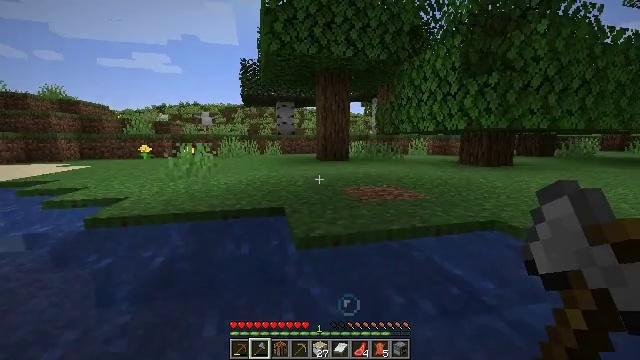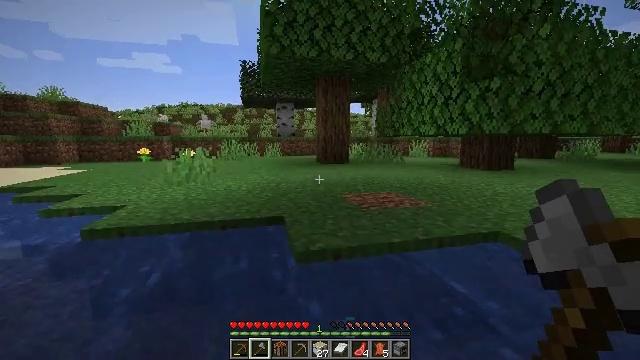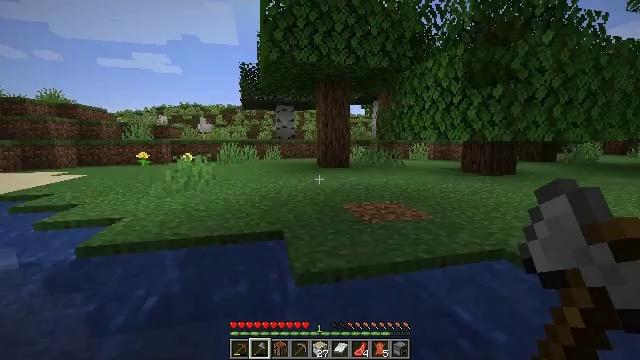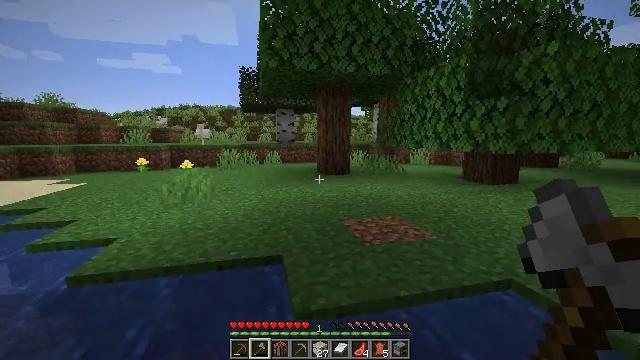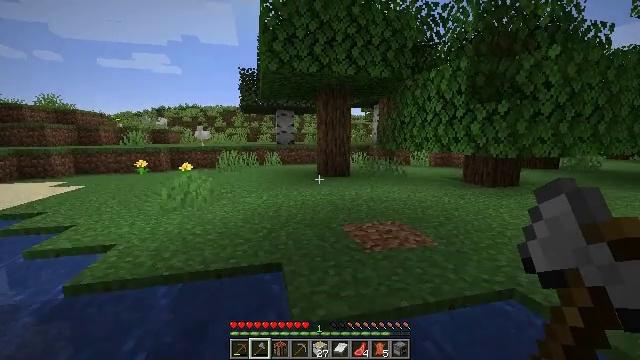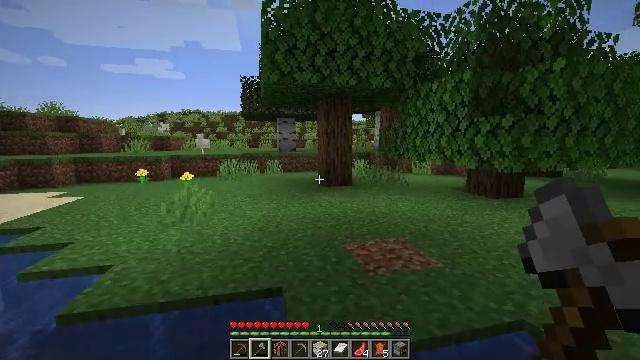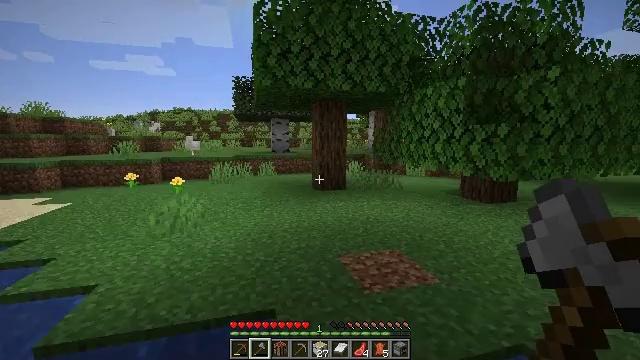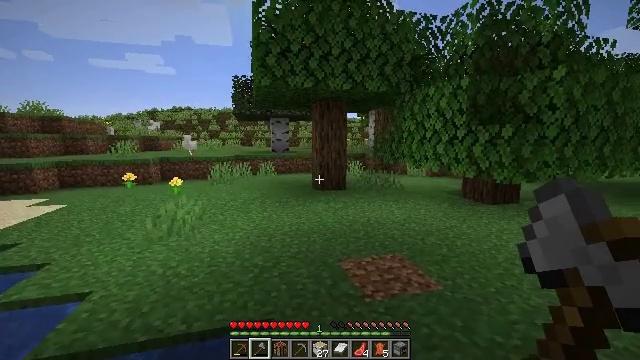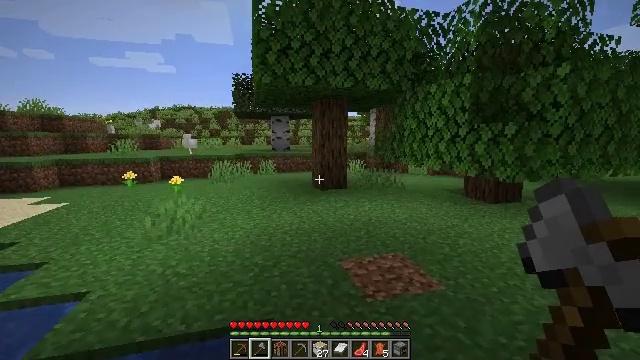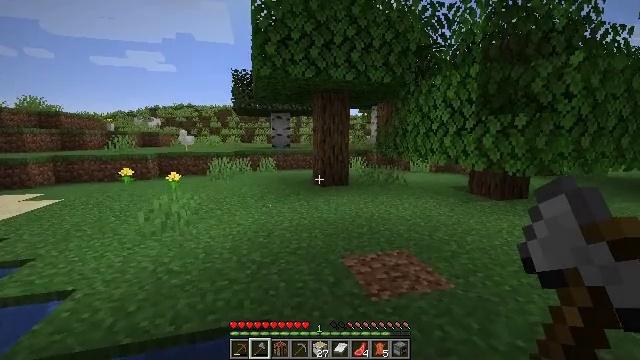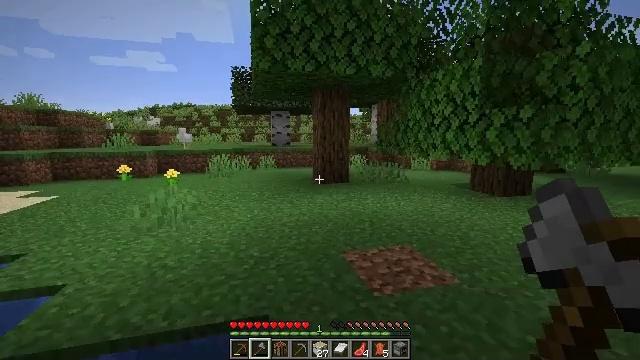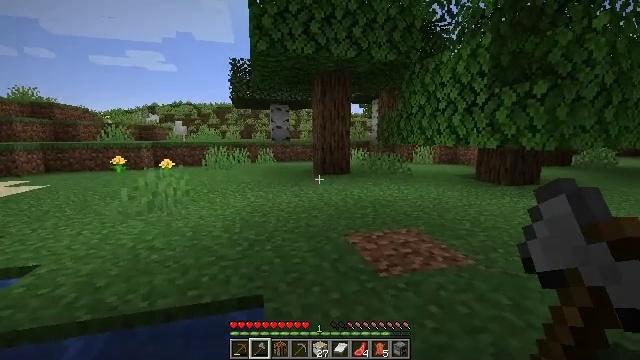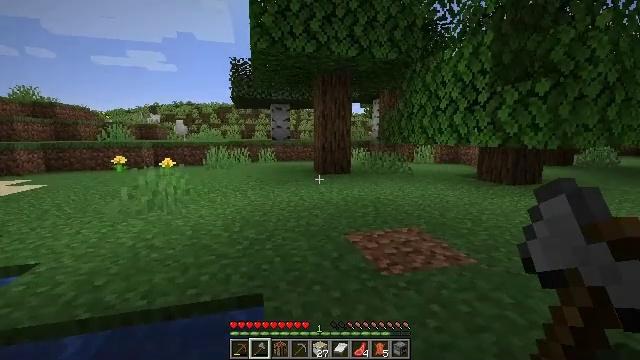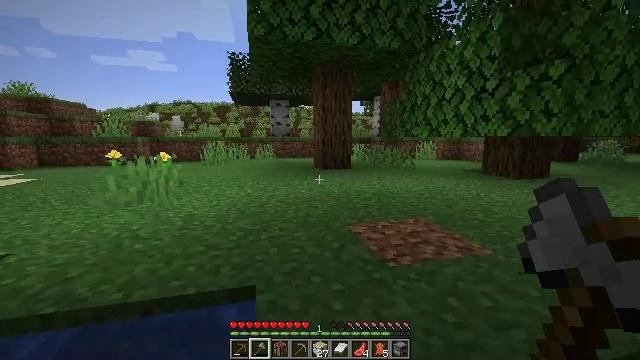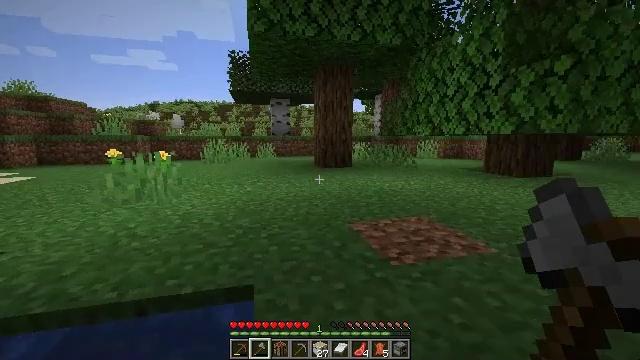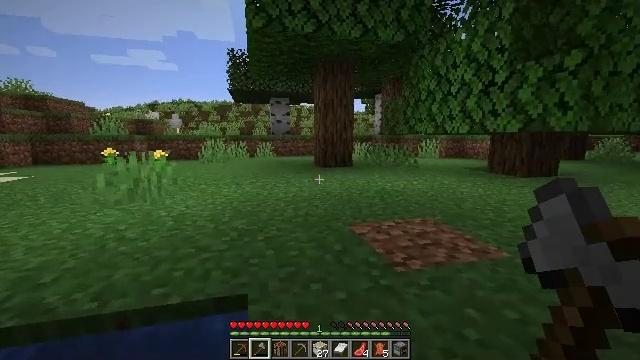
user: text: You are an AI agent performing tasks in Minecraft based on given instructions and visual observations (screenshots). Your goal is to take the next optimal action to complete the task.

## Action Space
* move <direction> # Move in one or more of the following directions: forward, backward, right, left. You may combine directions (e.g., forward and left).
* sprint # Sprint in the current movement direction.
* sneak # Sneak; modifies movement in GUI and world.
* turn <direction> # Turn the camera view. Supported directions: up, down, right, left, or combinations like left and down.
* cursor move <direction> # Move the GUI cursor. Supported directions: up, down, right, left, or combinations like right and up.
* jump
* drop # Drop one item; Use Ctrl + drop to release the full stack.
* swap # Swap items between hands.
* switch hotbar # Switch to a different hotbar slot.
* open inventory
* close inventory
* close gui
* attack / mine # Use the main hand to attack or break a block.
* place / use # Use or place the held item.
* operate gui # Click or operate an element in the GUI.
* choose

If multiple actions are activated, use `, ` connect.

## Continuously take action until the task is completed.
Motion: motion action
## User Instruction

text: Convert birch logs to birch wood.
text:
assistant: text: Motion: move forward, jump
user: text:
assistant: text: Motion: move forward, jump
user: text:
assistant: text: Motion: move forward, jump
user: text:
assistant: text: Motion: move forward, jump
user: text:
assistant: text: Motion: move forward, jump
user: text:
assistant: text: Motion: move forward, turn right, jump
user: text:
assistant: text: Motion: move forward, jump
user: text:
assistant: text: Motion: move forward, jump
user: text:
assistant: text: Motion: move forward, jump
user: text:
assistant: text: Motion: move forward, jump
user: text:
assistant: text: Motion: move forward, jump
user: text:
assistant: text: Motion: move forward, jump
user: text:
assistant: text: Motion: move forward, jump
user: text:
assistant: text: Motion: move forward, jump
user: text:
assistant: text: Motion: move forward, jump
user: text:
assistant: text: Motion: move forward, jump
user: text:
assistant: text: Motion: move forward, jump
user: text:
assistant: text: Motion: move forward, turn up, jump
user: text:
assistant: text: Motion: move forward, turn up, jump
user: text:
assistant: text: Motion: move forward, jump
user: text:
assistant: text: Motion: move forward, jump
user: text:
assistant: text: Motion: move forward, jump
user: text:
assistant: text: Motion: move forward, jump
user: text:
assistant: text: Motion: move forward, jump
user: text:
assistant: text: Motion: move forward, jump
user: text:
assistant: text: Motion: move forward
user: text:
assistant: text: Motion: move forward
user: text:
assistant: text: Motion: move forward, turn right
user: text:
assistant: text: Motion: move forward, turn right
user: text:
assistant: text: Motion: move forward, turn right